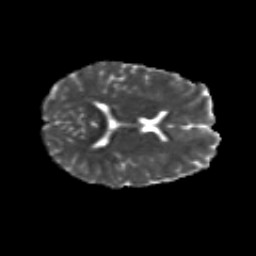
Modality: MD
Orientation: axial
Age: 24
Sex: female
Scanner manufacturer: siemens
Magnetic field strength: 3 T
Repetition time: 8.8 s
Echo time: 0.085 s